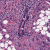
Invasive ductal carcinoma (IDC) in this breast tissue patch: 1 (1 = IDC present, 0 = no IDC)